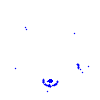
Particle: electron